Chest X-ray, PA view. Patient: 33 years old, sex F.
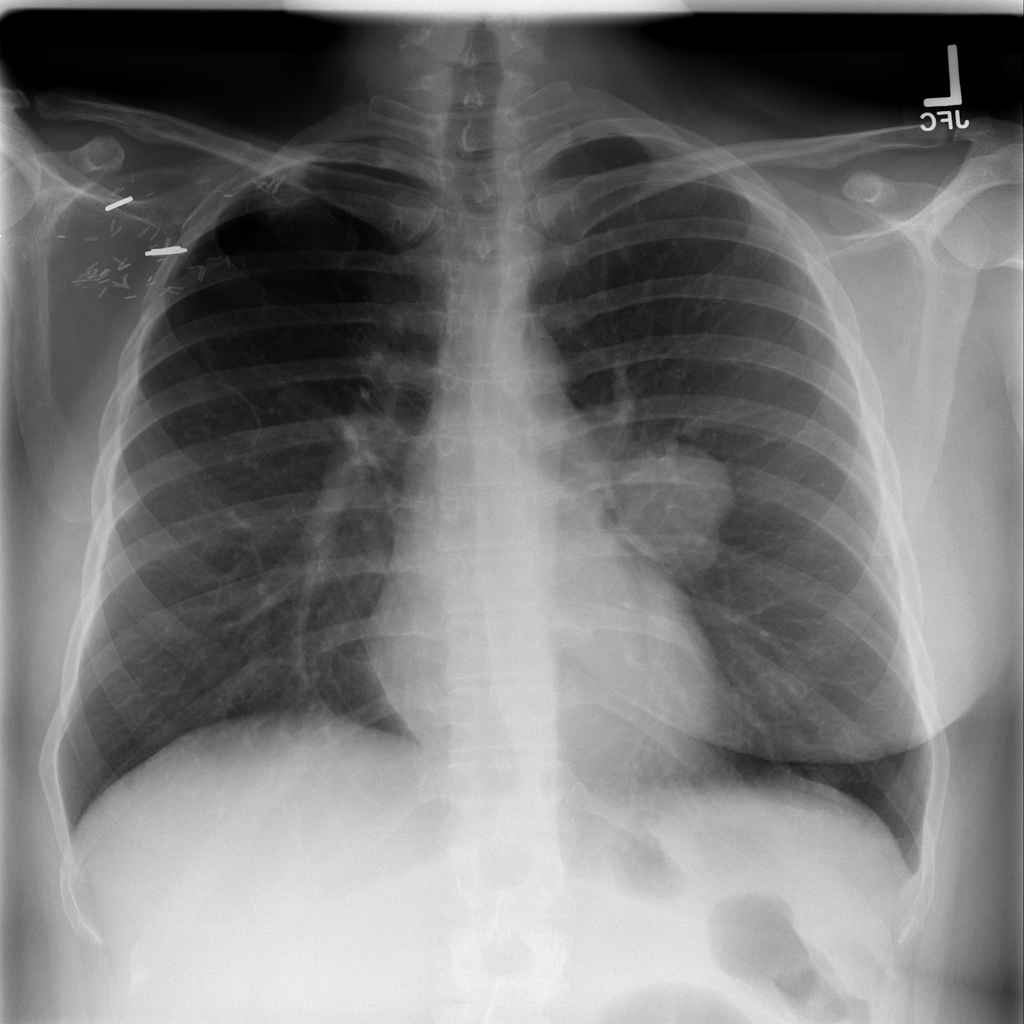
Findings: Mass